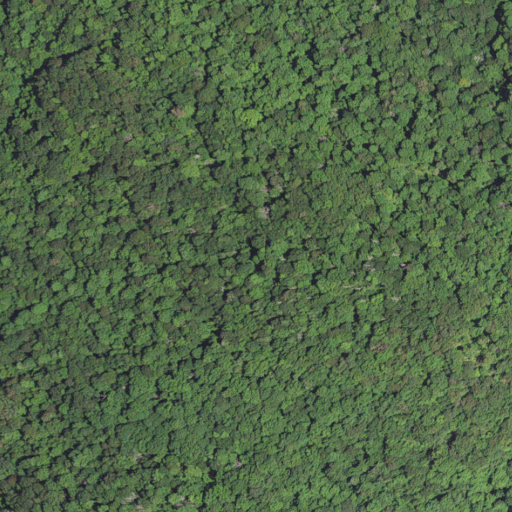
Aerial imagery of mountain in West Virginia named Irish Mountain containing only deciduous forest